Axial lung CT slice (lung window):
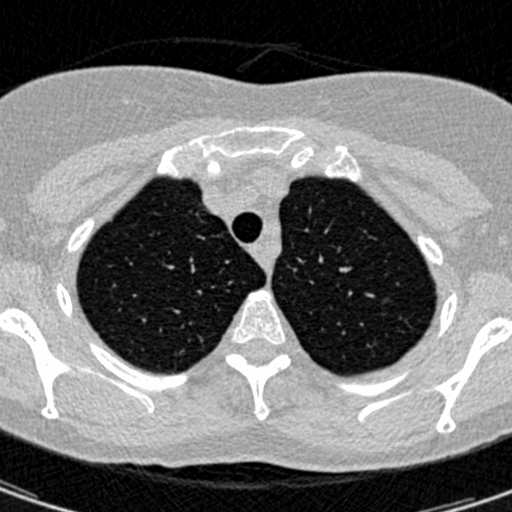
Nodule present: no